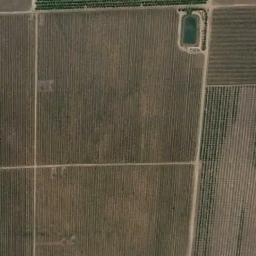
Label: rectangular_farmland